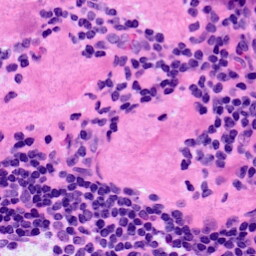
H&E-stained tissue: LymphNode